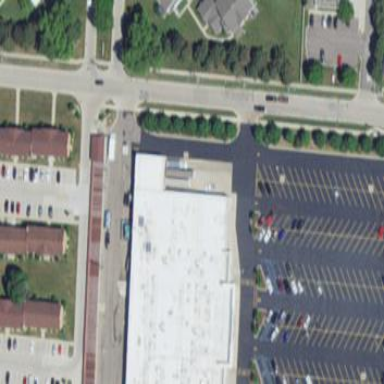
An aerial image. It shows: Retail building.